Question: I'm attempting to get a dropdown list to select the correct value when the page loads.
'''
@Html.DropDownList("CounterpartyTypeSelect", new SelectList(ViewBag.CounterpartyTypeOptions, "DefaultId", "Value"), new { @class = "selectbox", selected = Model.CounterpartyType })
'''
However, when the page renders it always selects the first value in the dropdown list.

The html source for the page:
'''
<select class="selectbox" id="CounterpartyTypeSelect" name="CounterpartyTypeSelect" selected="977980f2-ebb2-4c2a-92c2-4ecdc89b248d">
<option value="5802239e-c601-4f1e-9067-26321213f6e6">Societa per Azioni (SpA)</option>
<option value="f8160341-4a69-436f-9882-4da31a78f1d5">Gesellschaft mit beshrankter Haftung (GmbH)</option>
<option value="977980f2-ebb2-4c2a-92c2-4ecdc89b248d">Sociedad Anonima (SA)</option>
<option value="cdbeb1d3-301b-4884-b65a-612ddd8306f3">Private Limited Company (Ltd)</option>
<option value="1fe68d96-f31b-4859-9869-8c76a5eb1508">Corporation (Inc)</option>
<option value="9c9e5722-ab59-4d1c-a0a3-91b42a3ee721">Limitada (LTDA)</option>
<option value="0cb57339-8705-4e3a-8f6a-95e9664962b7">Public Limited Company (Plc)</option>
<option value="0924d6f1-06a9-49a3-ac05-b3e2686a0e92">Partnership</option>
<option value="c8fbe021-a8f7-4e9d-ab38-dbeb5af5a631">Limited Liability Company (LLC)</option>
<option value="30d9e22b-34f5-43c5-8471-e614dbedb6a6">Aktiengesellschaft(AG)</option>
</select>
'''
As you can see it is putting the "selected" attribute into the outer select tag instead of on the option that matches the Id. I have another select with identical parameters (except variable names of course) and it renders correctly this way. I do not want to use 'DropDownListFor<T>' because I have a HiddenFor field that actually submits this value in the form and javascript that sets the value to match the Select choice. I've confirmed my database is storing the values that I set correctly. What is going on?
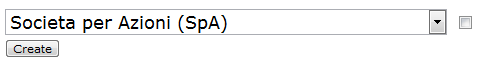
Answer: 'SelectList()' has an overload for you to choose the selected item. You are adding it as an HTML attribute in the helper and those get rendered to the parent select tag.
Do this:
'''
@Html.DropDownList("CounterpartyTypeSelect", new SelectList(ViewBag.CounterpartyTypeOptions, "DefaultId", "Value", Model.CounterpartyType), new { @class = "selectbox" })
'''
Use the overload for SelectList that takes four arguments:
'''
new SelectList(IEnumerable items, string dataValueField, string dataTextField, object selectedValue);
'''